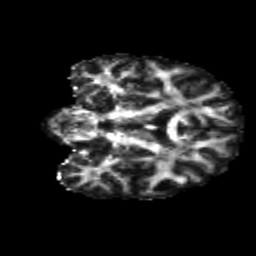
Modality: FA
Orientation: coronal
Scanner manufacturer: siemens
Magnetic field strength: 3 T
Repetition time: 4.16 s
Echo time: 0.0806 s